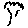
Label: tree